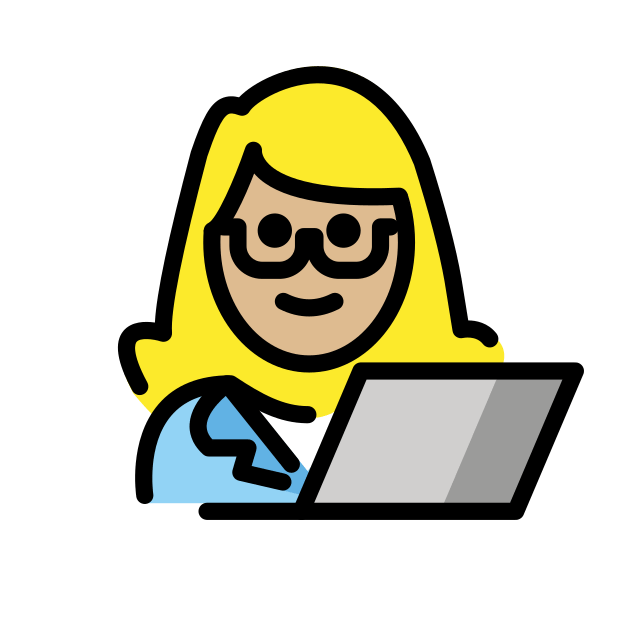
woman technologist: medium-light skin tone